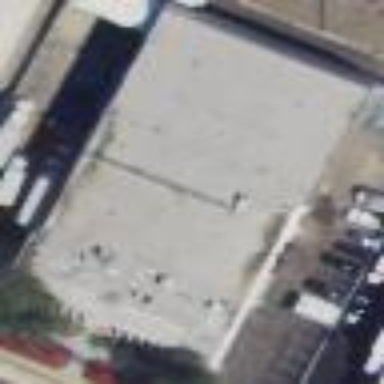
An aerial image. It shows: Industrial building.